Question: I have attached an image and i wish to know how to achieve the highlighted swipable view to show images and some text.
thanks

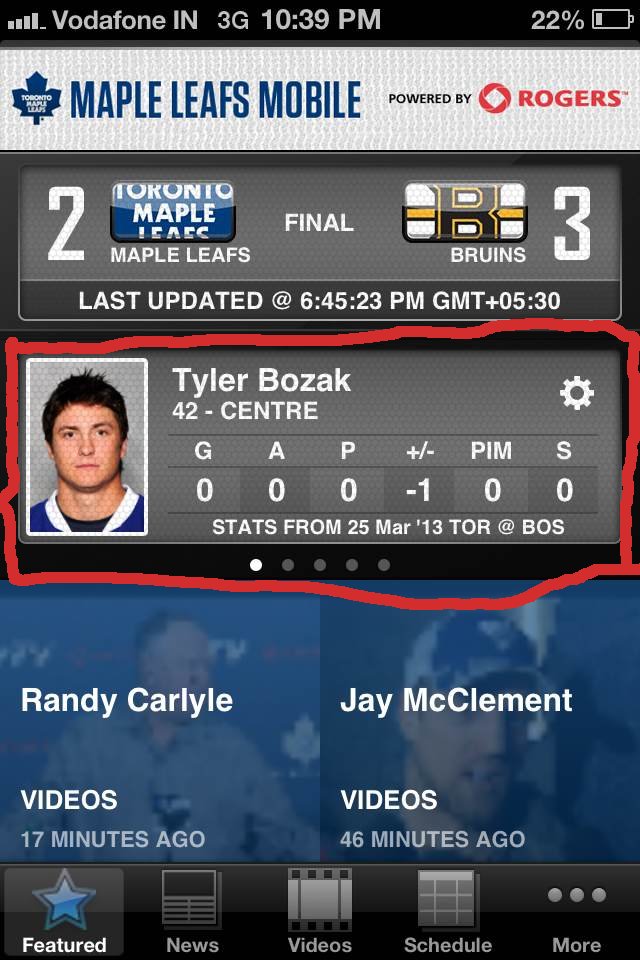
Answer: use horizontal table views, as shown <URL>
It's a lot more scalable, will spare you all the memory management boiler-plate code, and is a lot more efficient on older version of iPhones/iPod (which have much less memory).
Edit: just to be more specific. If you know before hand that your paging doesn't need to scale up, then a standard page controller is a good solution. On the other hand, if you can't put an upper limit on the number of pages or if each page has a significant memory footprint, or requires 2d image manipulation, then horizontal table view may be a solution.